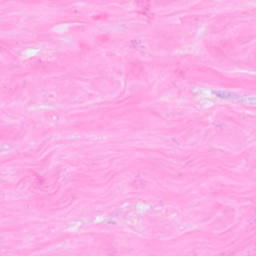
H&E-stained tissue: Breast